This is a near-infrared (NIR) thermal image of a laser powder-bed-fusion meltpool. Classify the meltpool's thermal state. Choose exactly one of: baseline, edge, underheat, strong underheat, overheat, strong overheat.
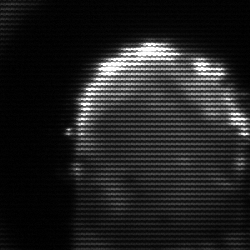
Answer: baseline